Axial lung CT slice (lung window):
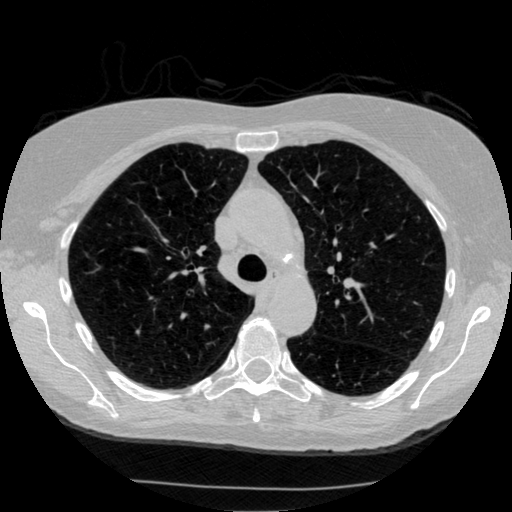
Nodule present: no